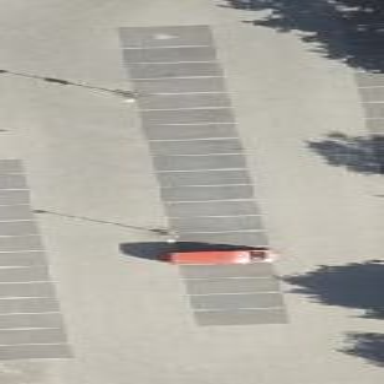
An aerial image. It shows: Parking aisle with paving stones surface.